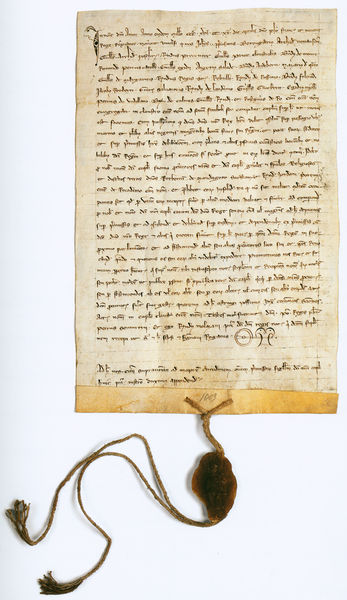
Titel: Vollmacht des Kapitels der Kathedrale von Nimes über eine Versammlung des Königshofes
Institution: Paris, Archives nationales
Schlagwörter: feder, gelb, weiss, rot, band, schnur, schrift, papier, tusche, unterschrift, linie, tinte, pergament, wachs, geknickt, schriftstück, siegel, urkunde, bulle, handschrift, dokument, latein, rohrfeder, lineatur, uniziale, urkune, parpyros, gesiegelt